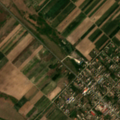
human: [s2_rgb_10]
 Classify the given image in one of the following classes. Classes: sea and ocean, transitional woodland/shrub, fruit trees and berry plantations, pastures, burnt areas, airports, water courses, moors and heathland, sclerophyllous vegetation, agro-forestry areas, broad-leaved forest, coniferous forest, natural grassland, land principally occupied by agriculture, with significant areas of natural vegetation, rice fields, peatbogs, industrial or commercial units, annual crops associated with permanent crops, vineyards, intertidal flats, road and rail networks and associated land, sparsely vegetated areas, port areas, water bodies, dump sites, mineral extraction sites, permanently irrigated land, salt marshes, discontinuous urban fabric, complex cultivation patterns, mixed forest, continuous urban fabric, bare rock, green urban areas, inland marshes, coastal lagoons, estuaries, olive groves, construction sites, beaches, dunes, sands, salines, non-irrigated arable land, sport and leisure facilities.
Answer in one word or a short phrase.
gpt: discontinuous urban fabric, non-irrigated arable land, pastures